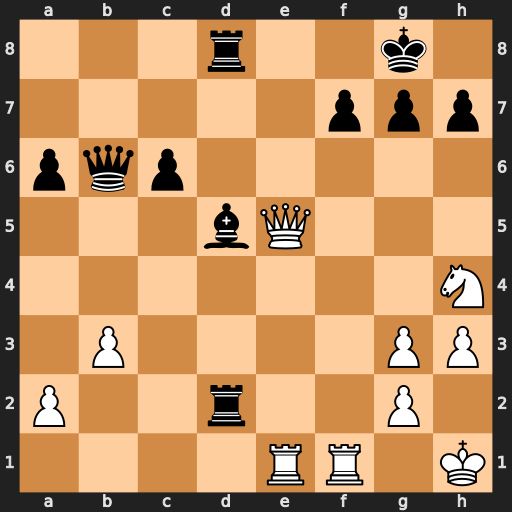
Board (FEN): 3r2k1/5ppp/pqp5/3bQ3/7N/1P4PP/P2r2P1/4RR1K
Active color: w
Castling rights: -
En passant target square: -
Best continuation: Qe8+ Rxe8 Rxe8#